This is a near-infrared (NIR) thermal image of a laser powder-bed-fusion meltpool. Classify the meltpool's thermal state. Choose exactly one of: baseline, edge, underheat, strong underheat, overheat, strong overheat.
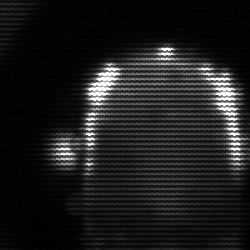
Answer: baseline